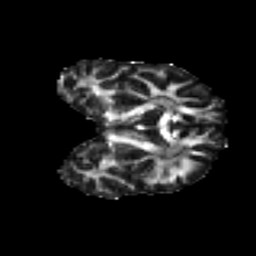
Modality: FA
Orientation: coronal
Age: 29
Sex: male
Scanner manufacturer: ge
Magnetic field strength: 3 T
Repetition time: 7.8 s
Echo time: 0.0607 s